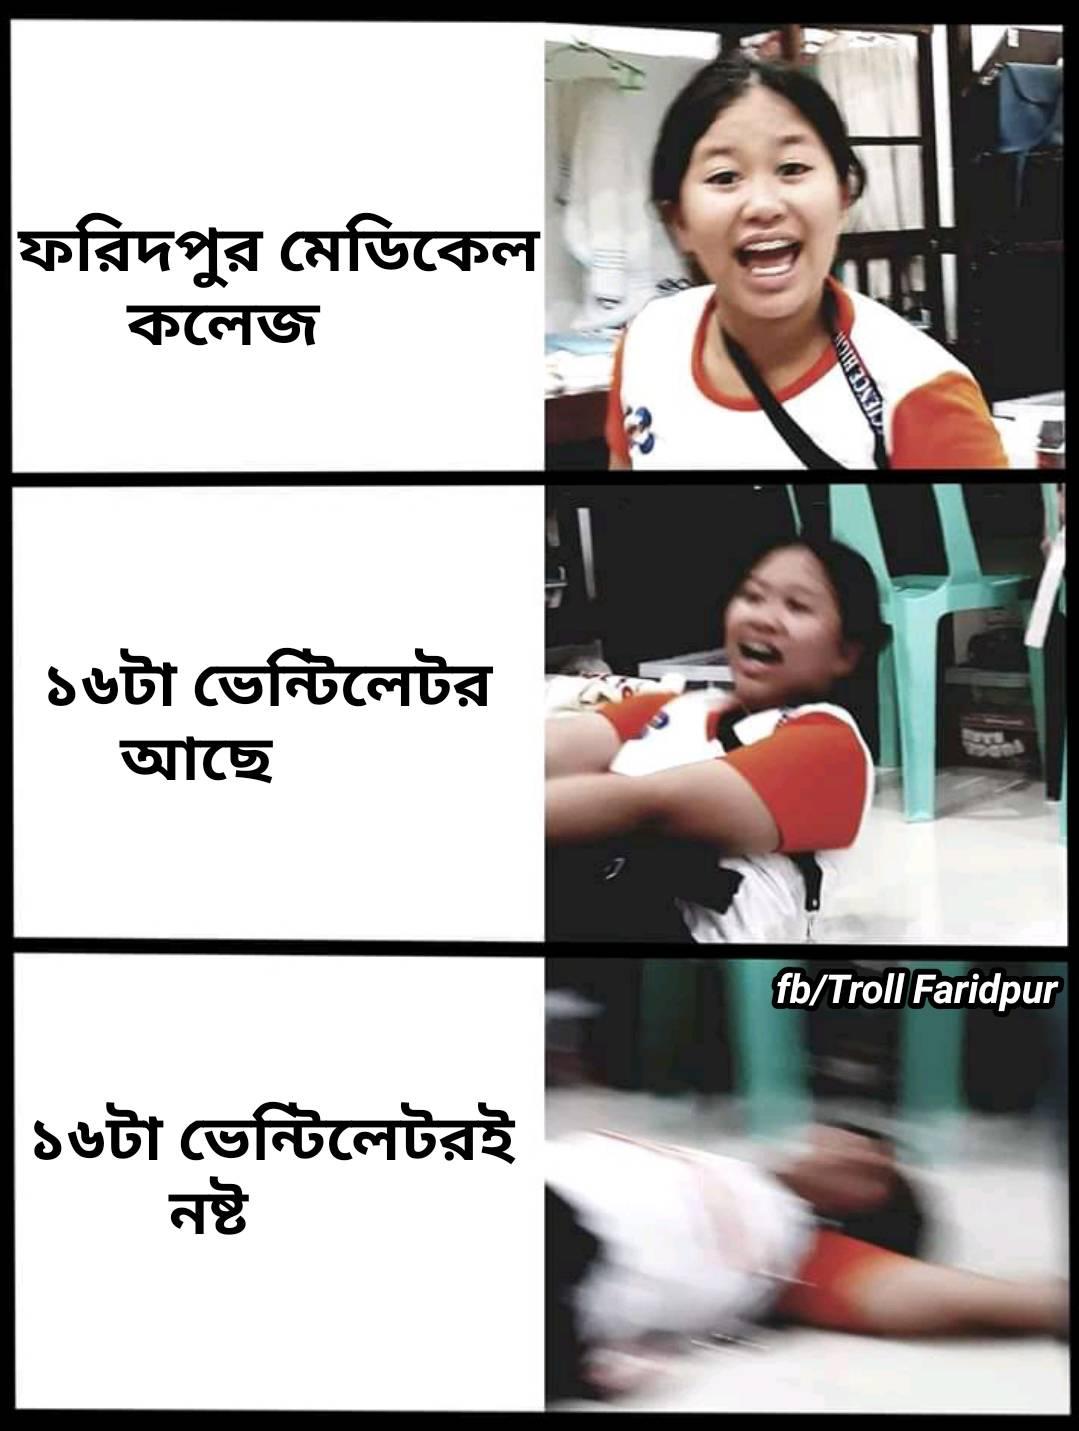
Caption: ফরিদপুর মেডিকেল কলেজ    ১৬ টা ভেন্টিলেটর আছে   ১৬ টা ভেন্টিলেটরই  নষ্ট
Label: hate